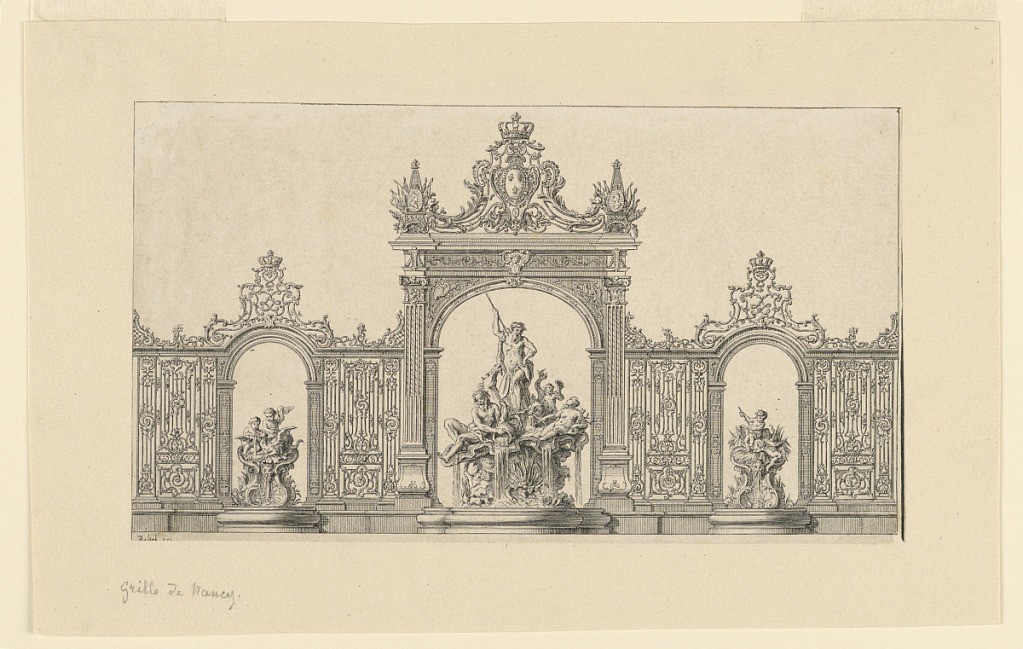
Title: A Point de Vue for a Park; Three Fountains and a Railing
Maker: Pierre Edme Babel, French, 1720–1775
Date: ca. 1750
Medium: Etching on paper
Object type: Print
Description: Two lower fountains and a bigger one in the center showing Neptune riding over the sea stand in openings of the richly decorated railing. The royal french coat of arms and chiffres "L", respectively, top the openings. A fragment of a framing strip, at right.